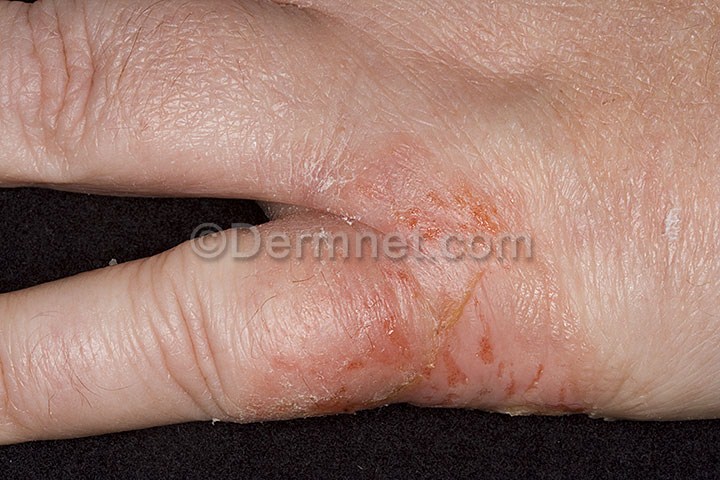
Disease: Eczema Photos